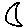
Label: moon